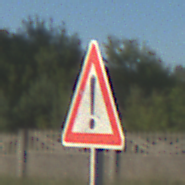
Verkehrszeichen: Gefahrenstelle
Umgebung: Outdoor, Nature
Tageszeit: MorningAfternoon
Wetter: Clear
Licht: Natural
Jahreszeit: NotSpecified
Kontrast: HighContrast